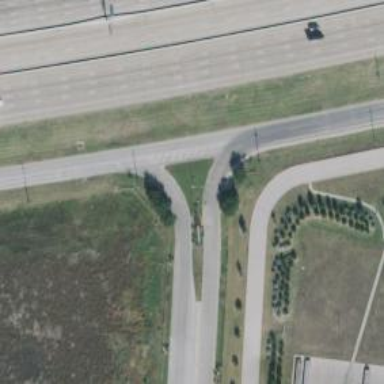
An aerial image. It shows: Secondary road with frontage access.